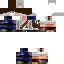
A male human skin with medium skin, wearing brown long hair dressed in a blue hoodie and black pants, featuring a closed mouth.